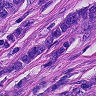
Metastatic tissue present: yes